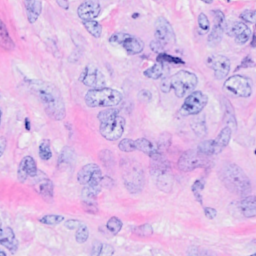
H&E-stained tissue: Breast